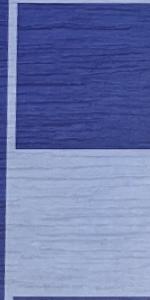
Label: Empty